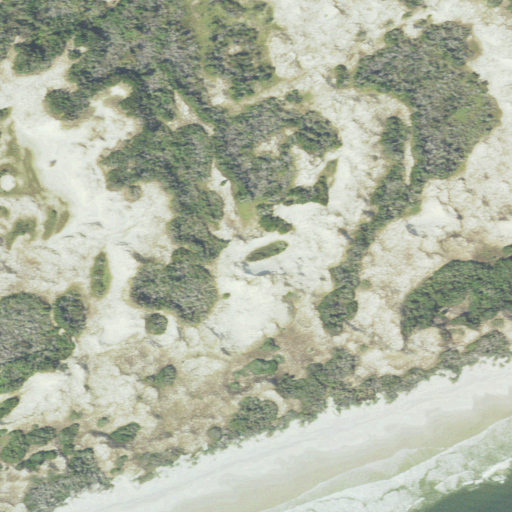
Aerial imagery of island in North Carolina named Bear Island containing barren land, grassland, and open water